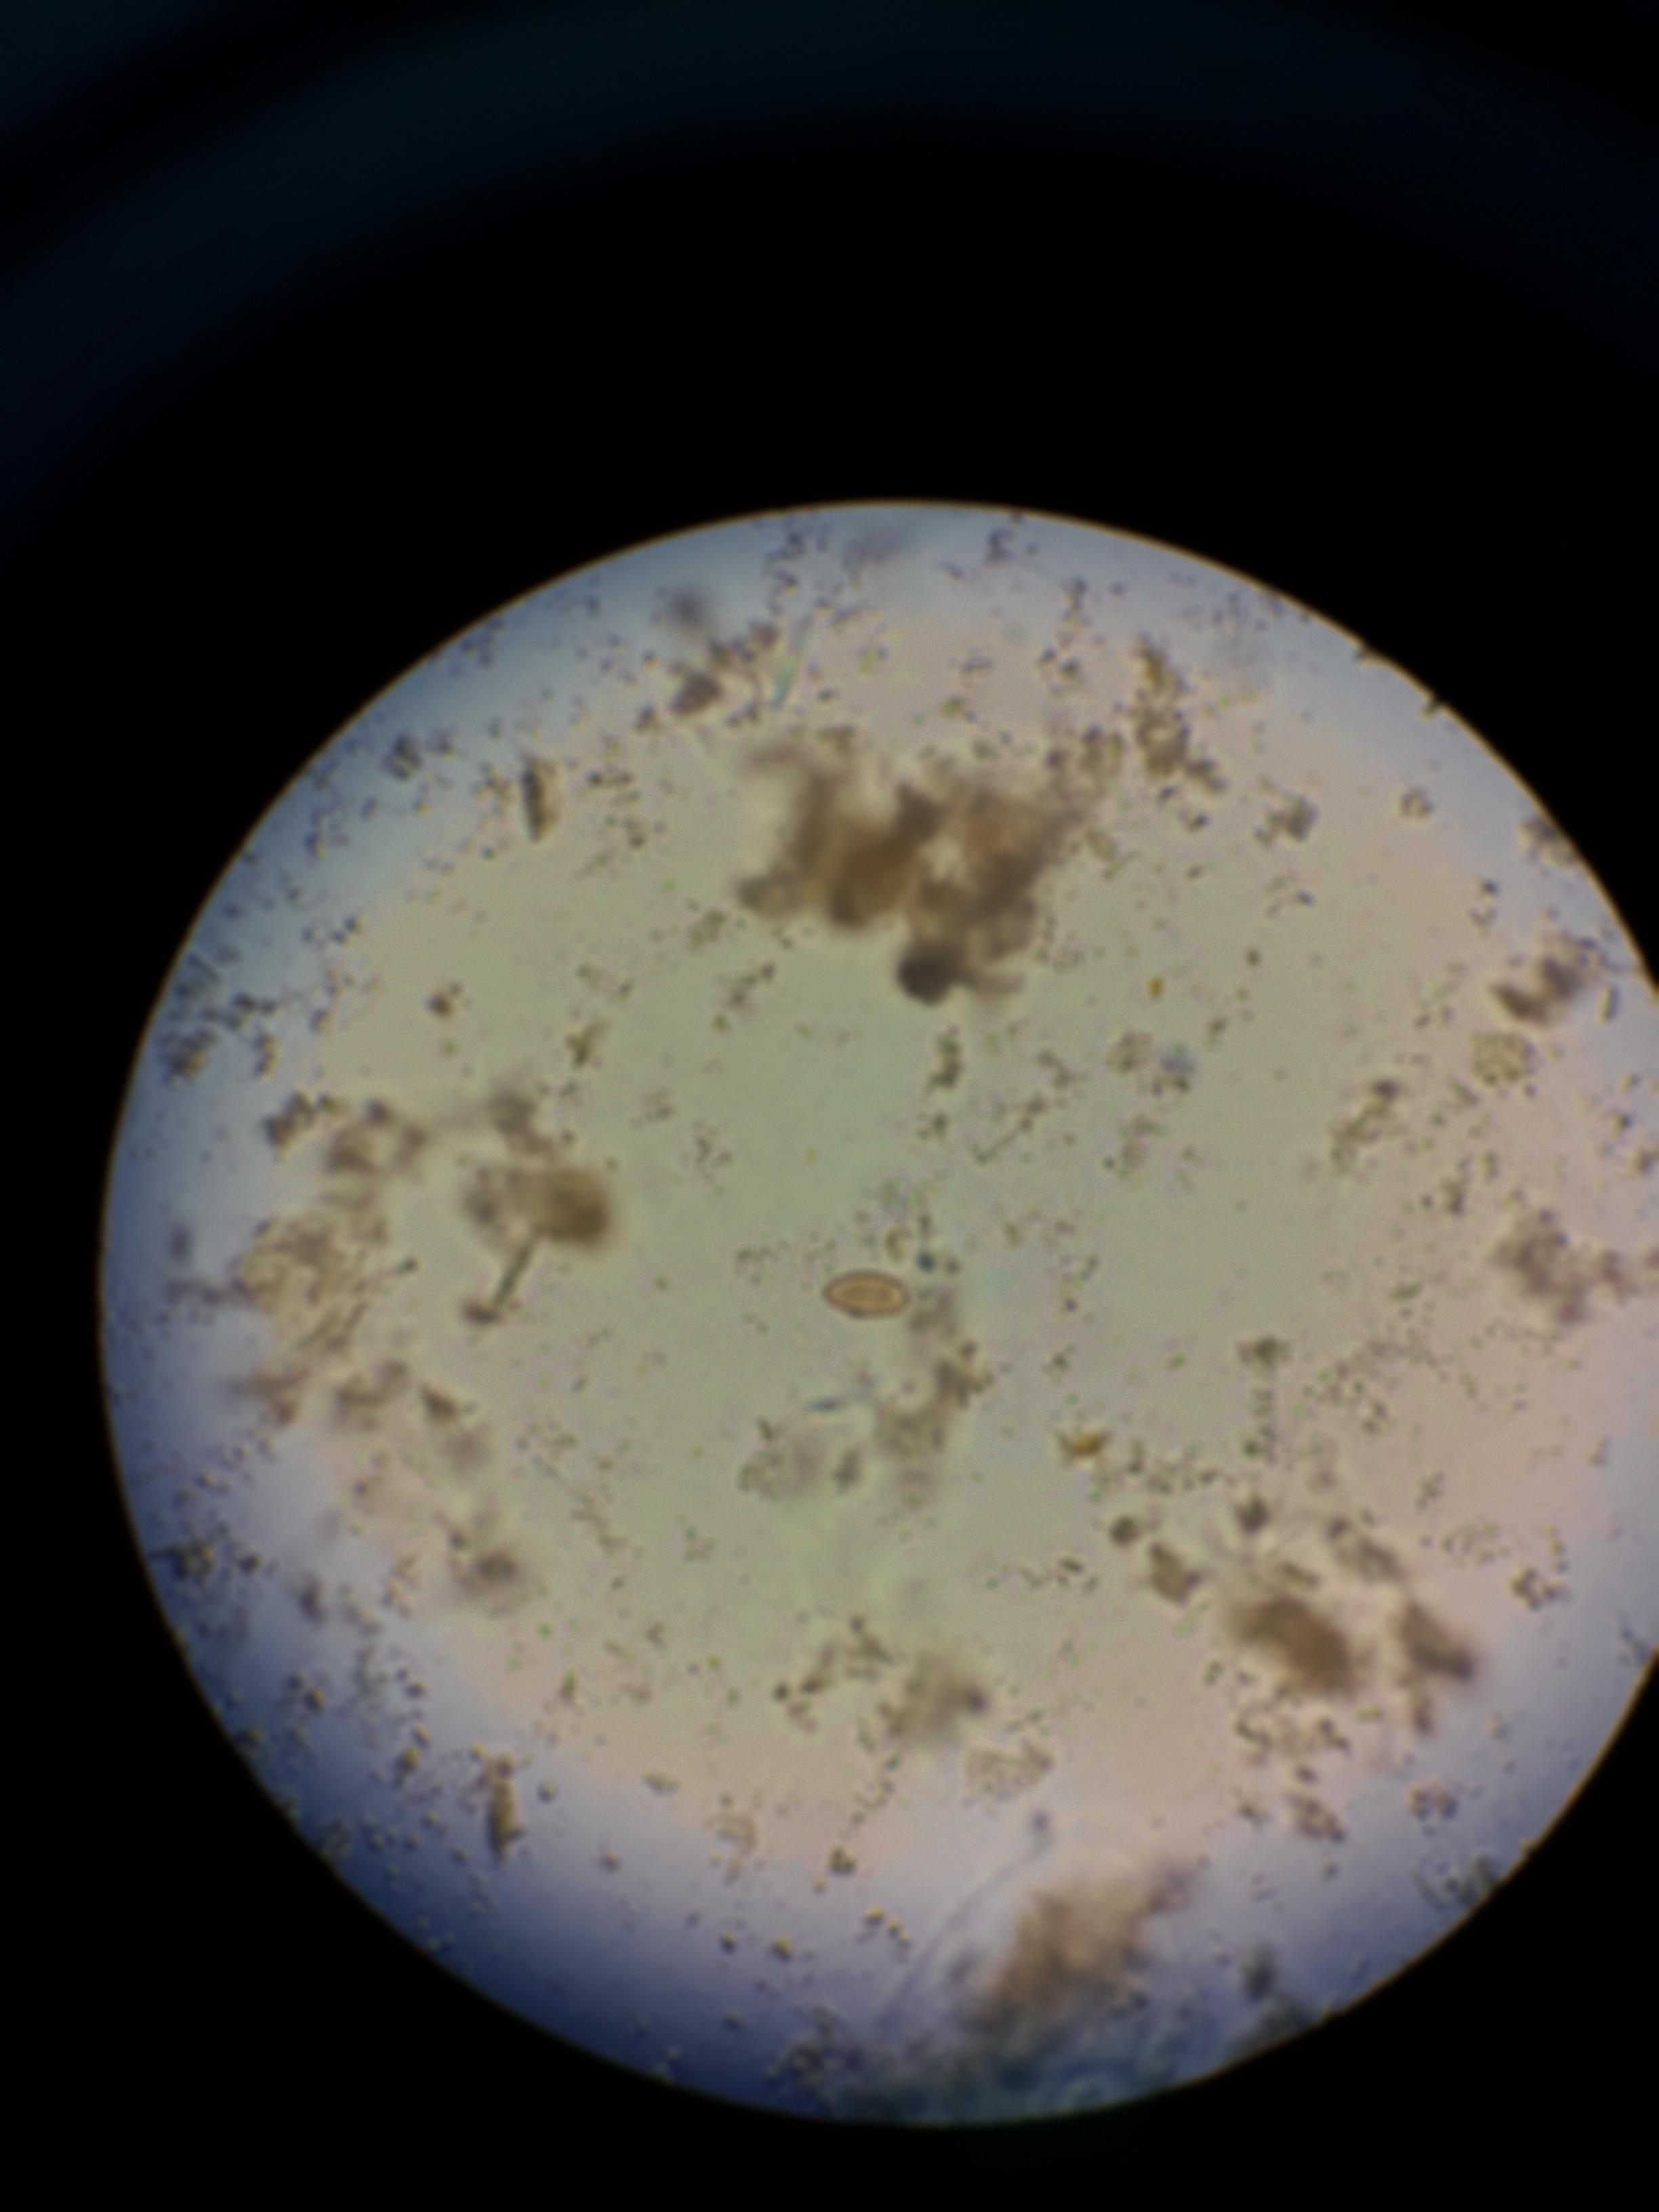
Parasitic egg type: Opisthorchis viverrine